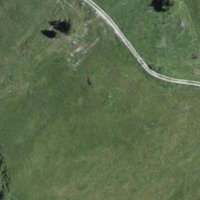
EUNIS habitat code: 26
Species observed at this site:
Pimpinella major